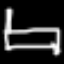
Label: bed